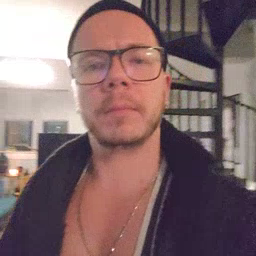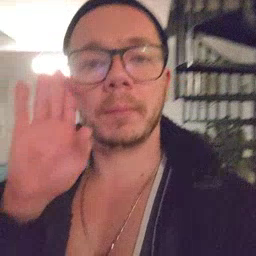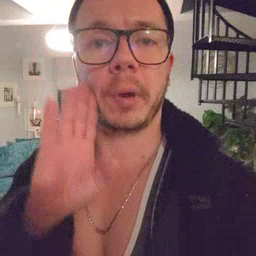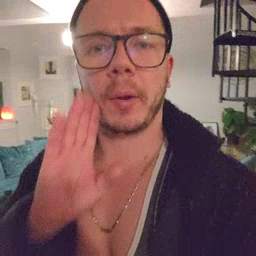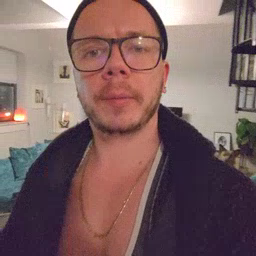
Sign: brown